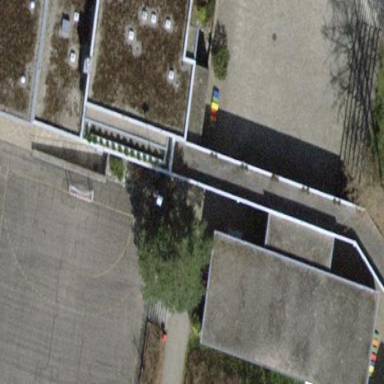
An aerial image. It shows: School building.